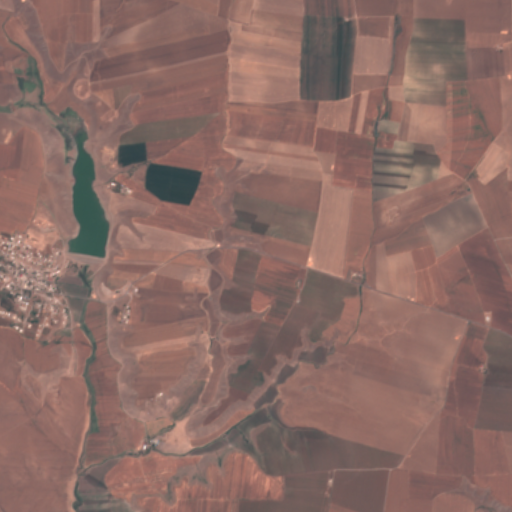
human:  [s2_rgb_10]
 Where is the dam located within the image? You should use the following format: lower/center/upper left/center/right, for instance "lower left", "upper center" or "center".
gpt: The dam is located in the center left of the image.
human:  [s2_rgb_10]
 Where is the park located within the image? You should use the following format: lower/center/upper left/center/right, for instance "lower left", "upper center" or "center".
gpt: The park is located in the center left of the image.
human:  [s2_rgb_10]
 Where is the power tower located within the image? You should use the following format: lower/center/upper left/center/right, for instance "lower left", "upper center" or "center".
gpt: The power tower is located in the lower left of the image.
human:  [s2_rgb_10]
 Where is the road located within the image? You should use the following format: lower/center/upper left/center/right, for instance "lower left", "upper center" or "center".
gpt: There is no road in the image.